Interaction volume radius: 10 \u00c5
Interaction volume height: 20 \u00c5
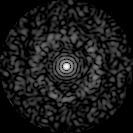
Disorder parameter: 0.8253